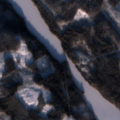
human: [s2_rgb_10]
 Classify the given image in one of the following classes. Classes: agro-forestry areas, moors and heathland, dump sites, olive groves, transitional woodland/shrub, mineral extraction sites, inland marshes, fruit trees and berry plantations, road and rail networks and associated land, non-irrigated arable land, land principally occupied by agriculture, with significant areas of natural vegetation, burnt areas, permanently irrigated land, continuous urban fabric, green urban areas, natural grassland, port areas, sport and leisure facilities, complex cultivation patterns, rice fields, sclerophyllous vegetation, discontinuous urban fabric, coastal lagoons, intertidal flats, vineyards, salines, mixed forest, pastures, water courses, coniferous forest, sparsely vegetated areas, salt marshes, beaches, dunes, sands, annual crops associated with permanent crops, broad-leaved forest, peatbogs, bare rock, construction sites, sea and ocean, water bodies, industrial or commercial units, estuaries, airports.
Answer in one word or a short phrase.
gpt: coniferous forest, mixed forest, transitional woodland/shrub, water bodies